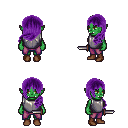
a pixel art fantasy rpg character, female body template, orc, green skin, steel chest armor, magenta pants, purple left-swept hairstyle, brown shoes, dagger, four views (front, back, left, right), 2x2 character sprite sheet, small pixel art, hard edges, no anti-aliasing